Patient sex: M
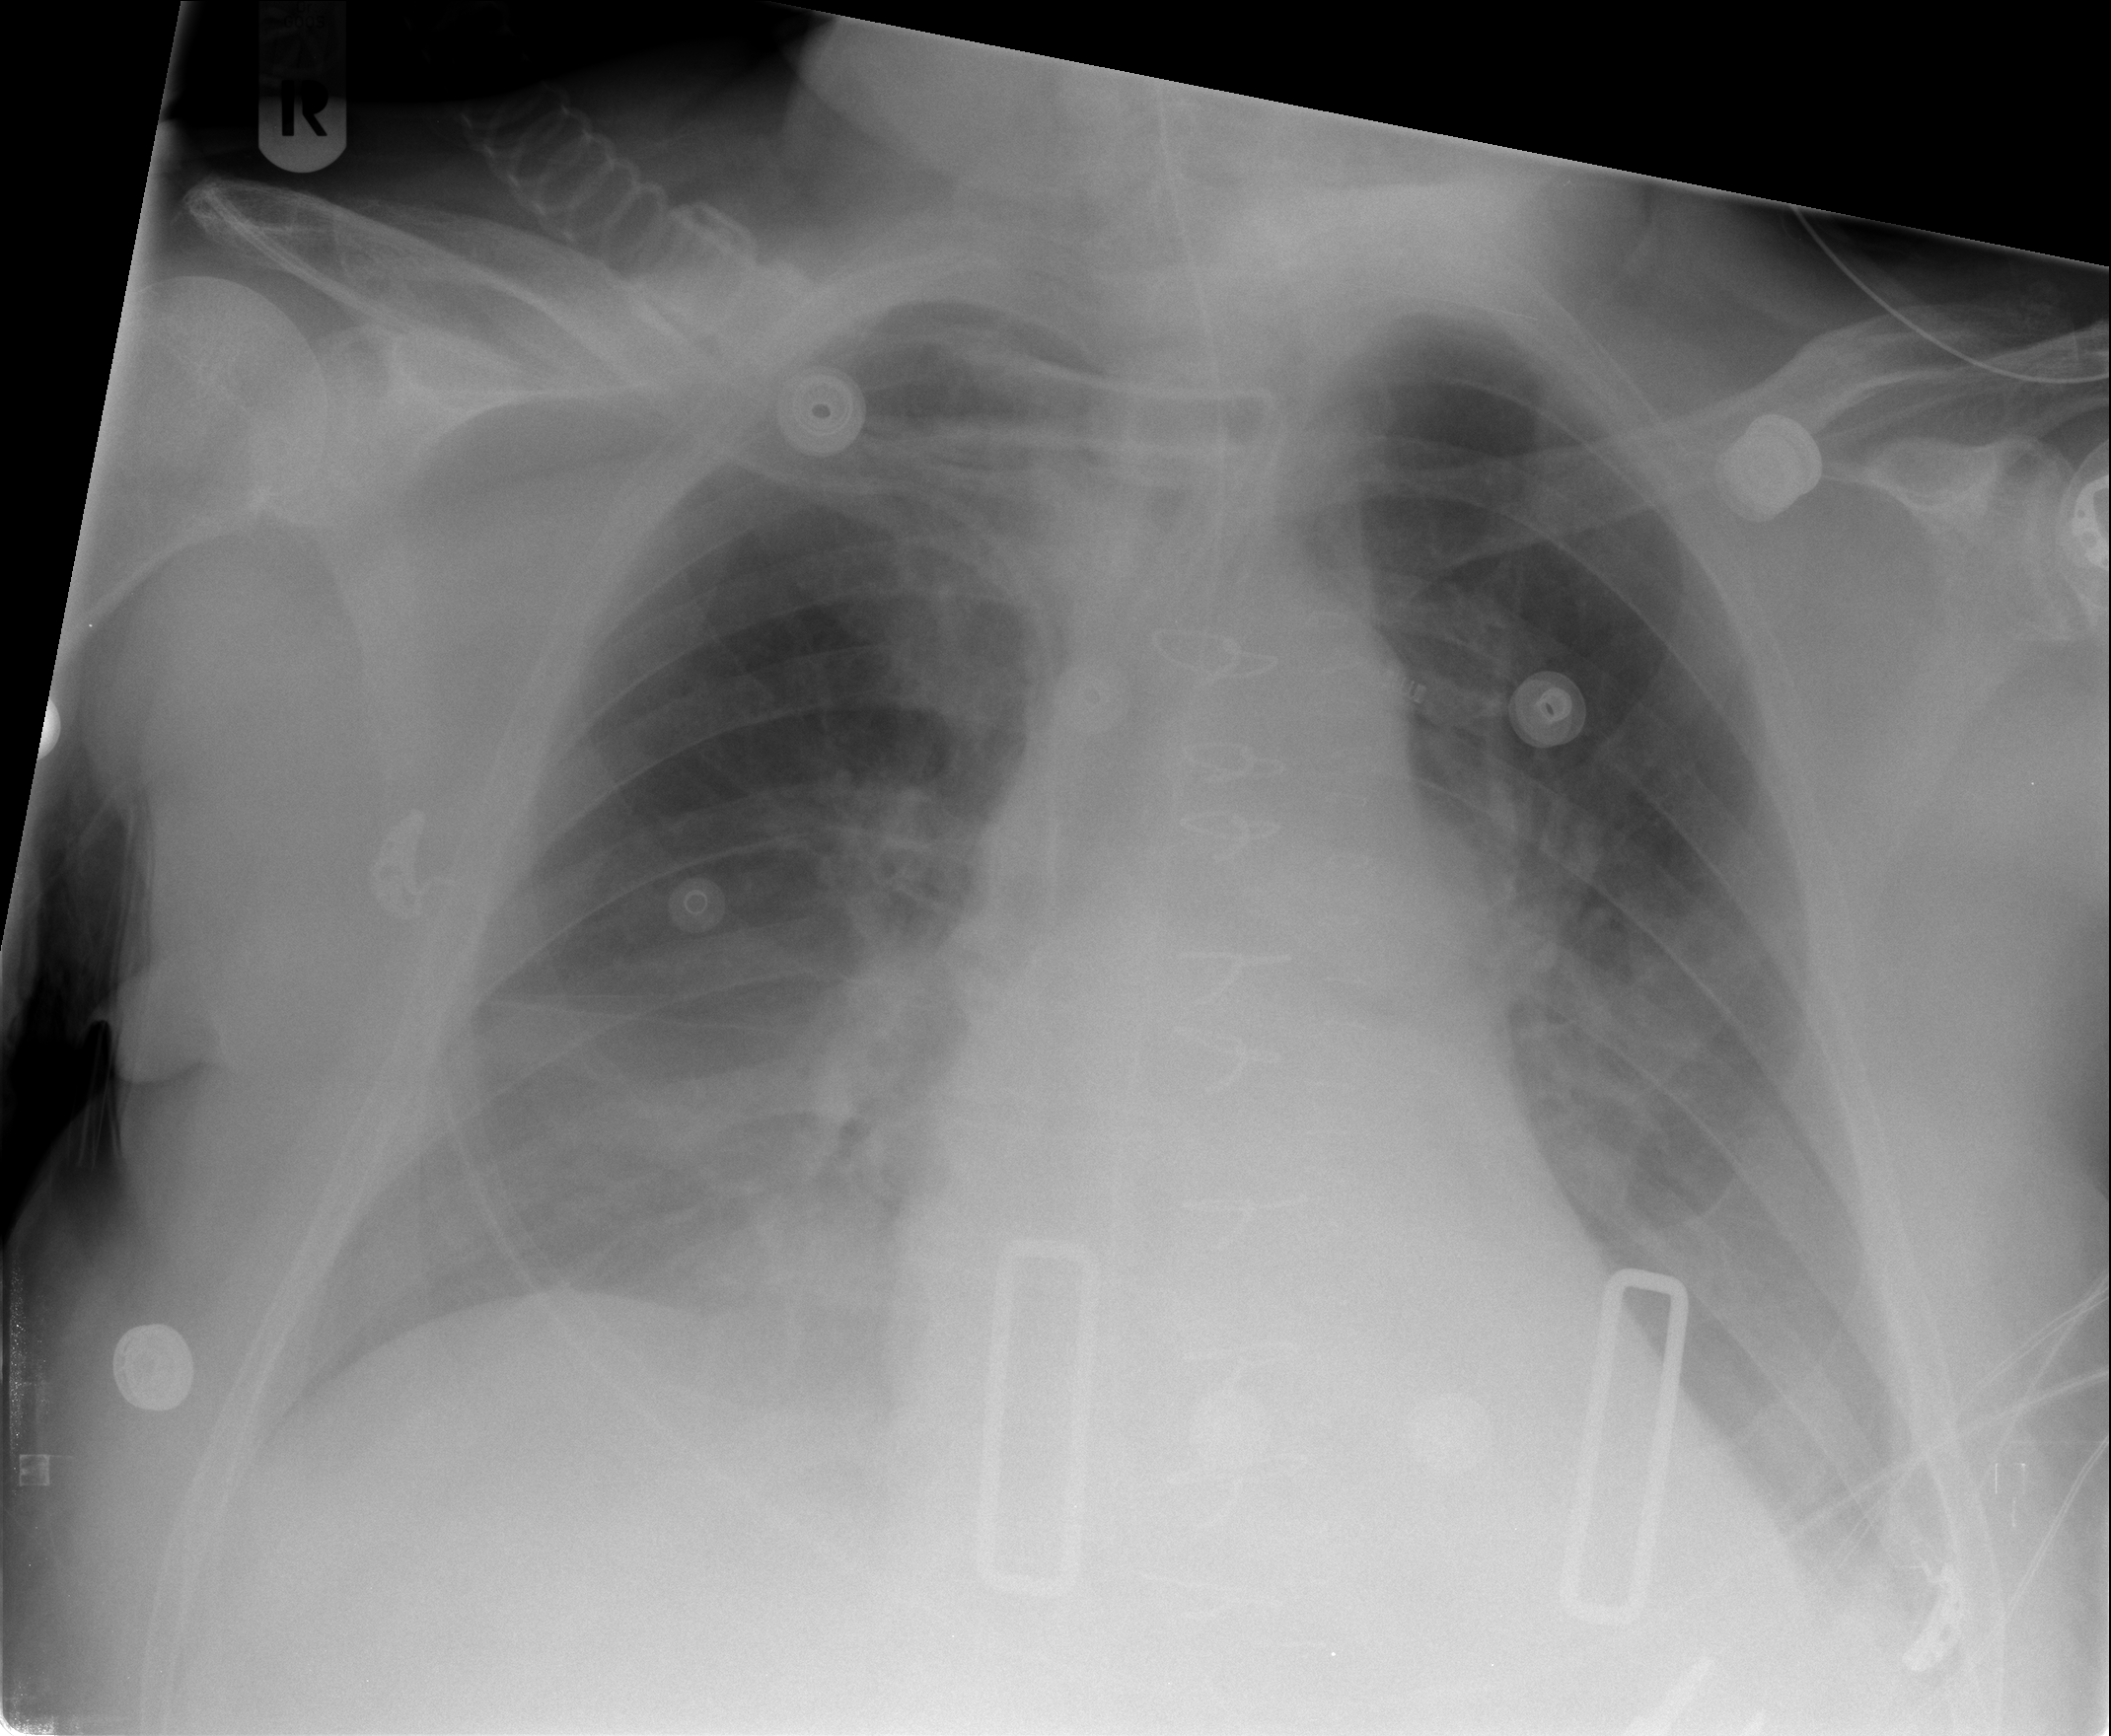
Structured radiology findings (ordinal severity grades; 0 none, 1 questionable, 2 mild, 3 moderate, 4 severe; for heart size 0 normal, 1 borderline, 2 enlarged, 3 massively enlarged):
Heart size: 2
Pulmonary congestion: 2
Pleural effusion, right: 1
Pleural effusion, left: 2
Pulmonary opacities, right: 0
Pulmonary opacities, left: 0
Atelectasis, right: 2
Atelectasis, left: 2